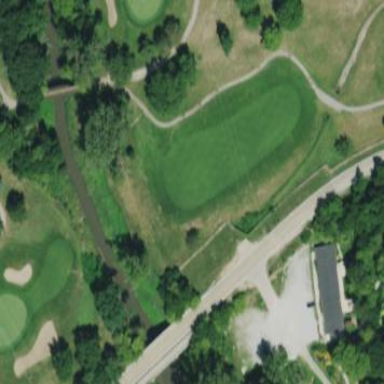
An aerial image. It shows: Golf fairway surrounded by grass.